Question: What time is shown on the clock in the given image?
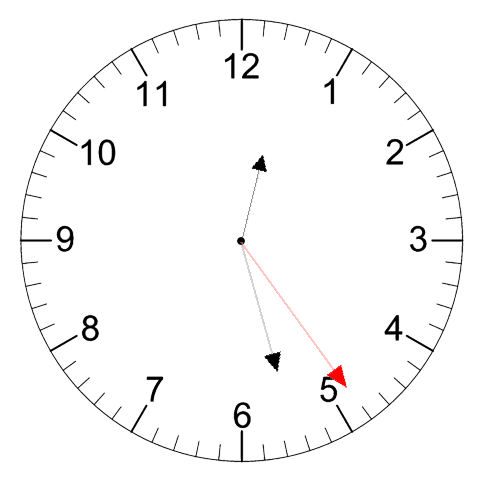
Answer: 12:27:24